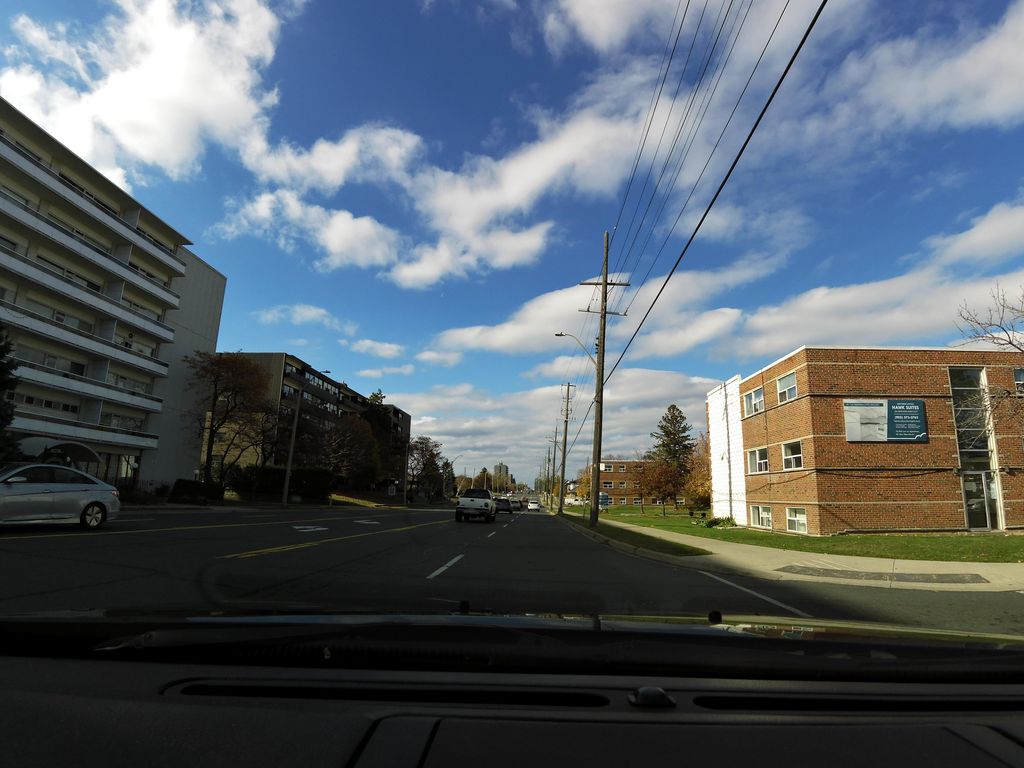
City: hamilton